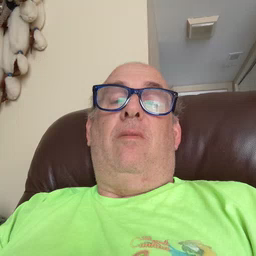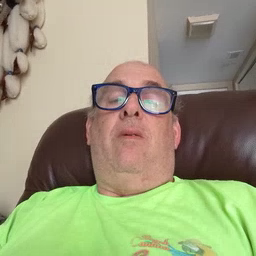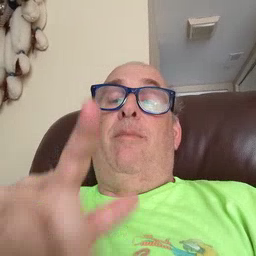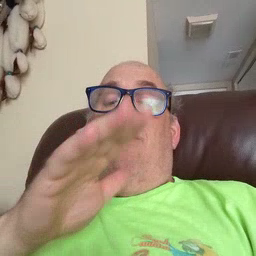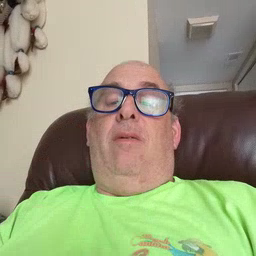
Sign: mom